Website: macys
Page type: cart
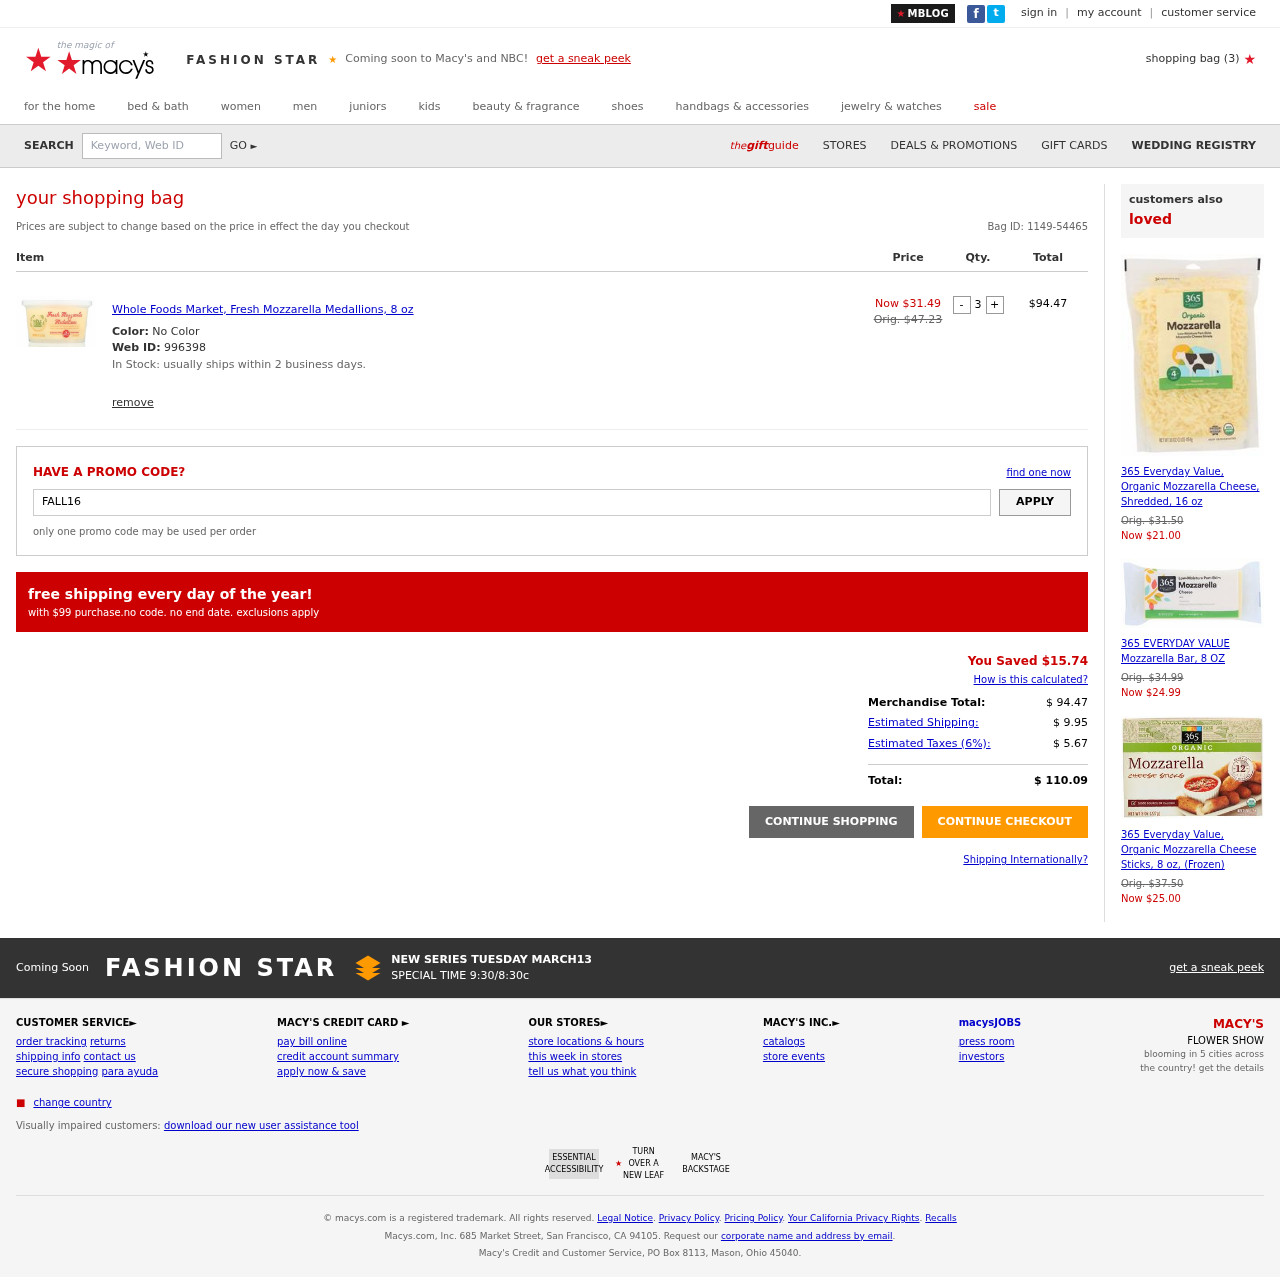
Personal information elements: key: PII_PROMO_CODE
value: FALL16
Product elements: key: PRODUCT1_NAME
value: Whole Foods Market, Fresh Mozzarella Medallions, 8 oz
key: PRODUCT1_PRICE
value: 31.49
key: PRODUCT1_QUANTITY
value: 3
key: PRODUCT2_NAME
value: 365 Everyday Value, Organic Mozzarella Cheese, Shredded, 16 oz
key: PRODUCT2_PRICE
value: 21
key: PRODUCT3_NAME
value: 365 EVERYDAY VALUE Mozzarella Bar, 8 OZ
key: PRODUCT3_PRICE
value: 24.99
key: PRODUCT4_NAME
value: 365 Everyday Value, Organic Mozzarella Cheese Sticks, 8 oz, (Frozen)
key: PRODUCT4_PRICE
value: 25
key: PRODUCT1_SKU
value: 996398
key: PRODUCT1_ORIGINAL_PRICE
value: Orig. $47.23
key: PRODUCT1_TOTAL
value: $94.47
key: PRODUCT2_ORIGINAL_PRICE
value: Orig. $31.50
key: PRODUCT3_ORIGINAL_PRICE
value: Orig. $34.99
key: PRODUCT4_ORIGINAL_PRICE
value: Orig. $37.50
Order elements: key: ORDER_NUM_ITEMS
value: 3
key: ORDER_ID
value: Bag ID: 1149-54465
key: ORDER_SAVINGS
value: $15.74
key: ORDER_SUBTOTAL
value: $ 94.47
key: ORDER_SHIPPING_COST
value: $ 9.95
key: ORDER_TAX
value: $ 5.67
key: ORDER_TOTAL
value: $ 110.09